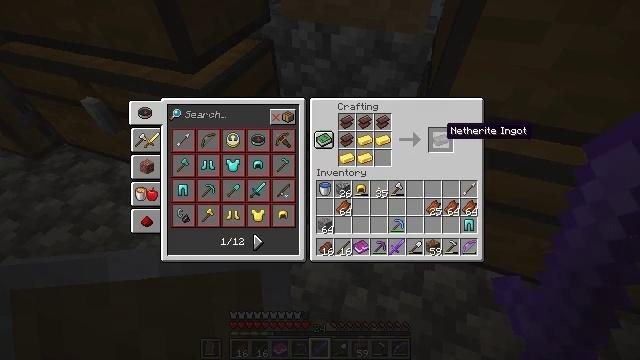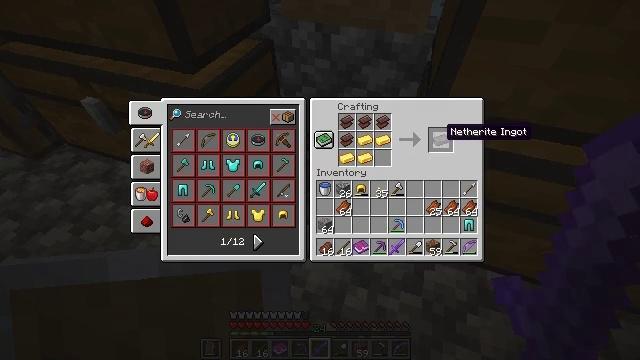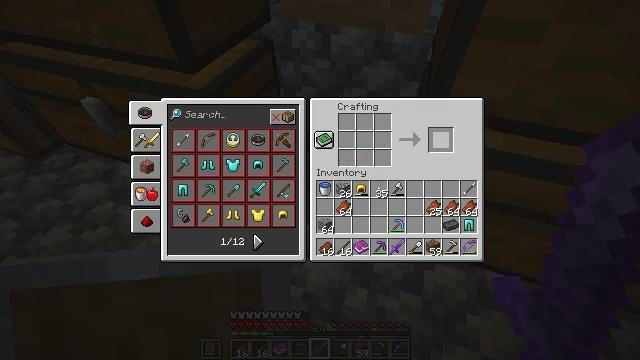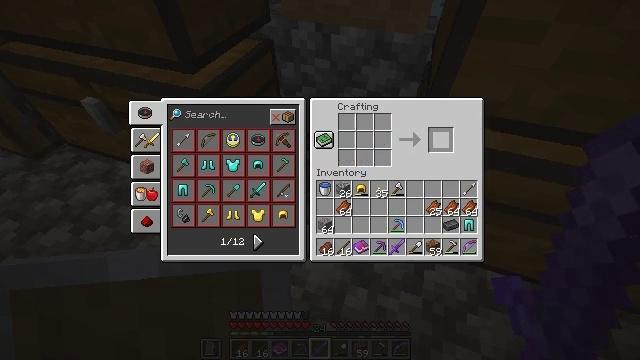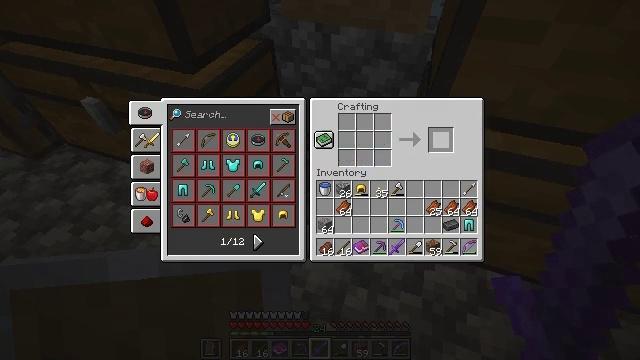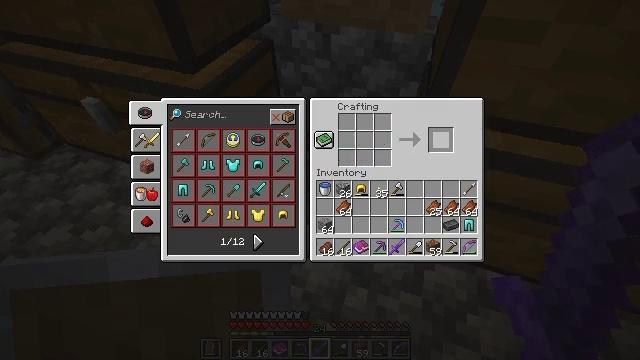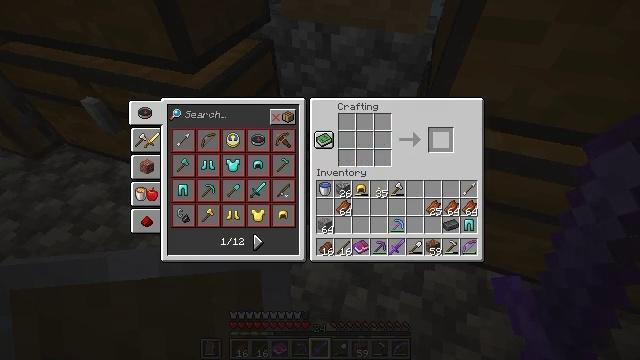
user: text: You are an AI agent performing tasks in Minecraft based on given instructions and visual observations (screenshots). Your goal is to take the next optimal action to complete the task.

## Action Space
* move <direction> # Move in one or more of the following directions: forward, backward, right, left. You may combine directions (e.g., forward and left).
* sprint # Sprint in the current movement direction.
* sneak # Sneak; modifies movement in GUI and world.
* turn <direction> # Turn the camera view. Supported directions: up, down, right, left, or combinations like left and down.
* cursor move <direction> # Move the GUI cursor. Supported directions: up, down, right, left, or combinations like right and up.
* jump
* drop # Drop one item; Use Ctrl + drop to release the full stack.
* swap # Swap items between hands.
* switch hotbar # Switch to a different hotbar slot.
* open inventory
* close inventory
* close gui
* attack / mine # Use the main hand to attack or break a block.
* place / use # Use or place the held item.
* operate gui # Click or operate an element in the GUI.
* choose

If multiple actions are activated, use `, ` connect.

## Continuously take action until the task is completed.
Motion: motion action
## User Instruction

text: Craft a netherite ingot from netherite scrap and gold ingots.
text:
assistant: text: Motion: sneak
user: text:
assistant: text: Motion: sneak, use / place
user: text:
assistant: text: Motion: sneak, use / place
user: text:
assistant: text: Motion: sneak, use / place
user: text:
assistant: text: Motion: sneak, use / place
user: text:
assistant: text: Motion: sneak
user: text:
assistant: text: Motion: sneak